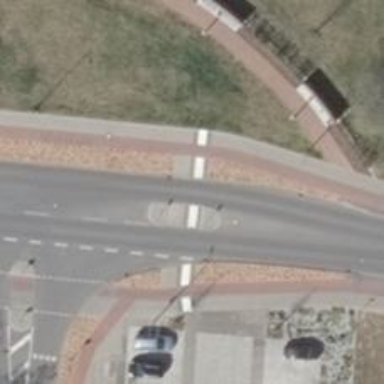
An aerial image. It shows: Marked road crossing with pedestrian island.